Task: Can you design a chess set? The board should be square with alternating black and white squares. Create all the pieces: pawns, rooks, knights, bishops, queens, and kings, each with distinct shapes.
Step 2764:
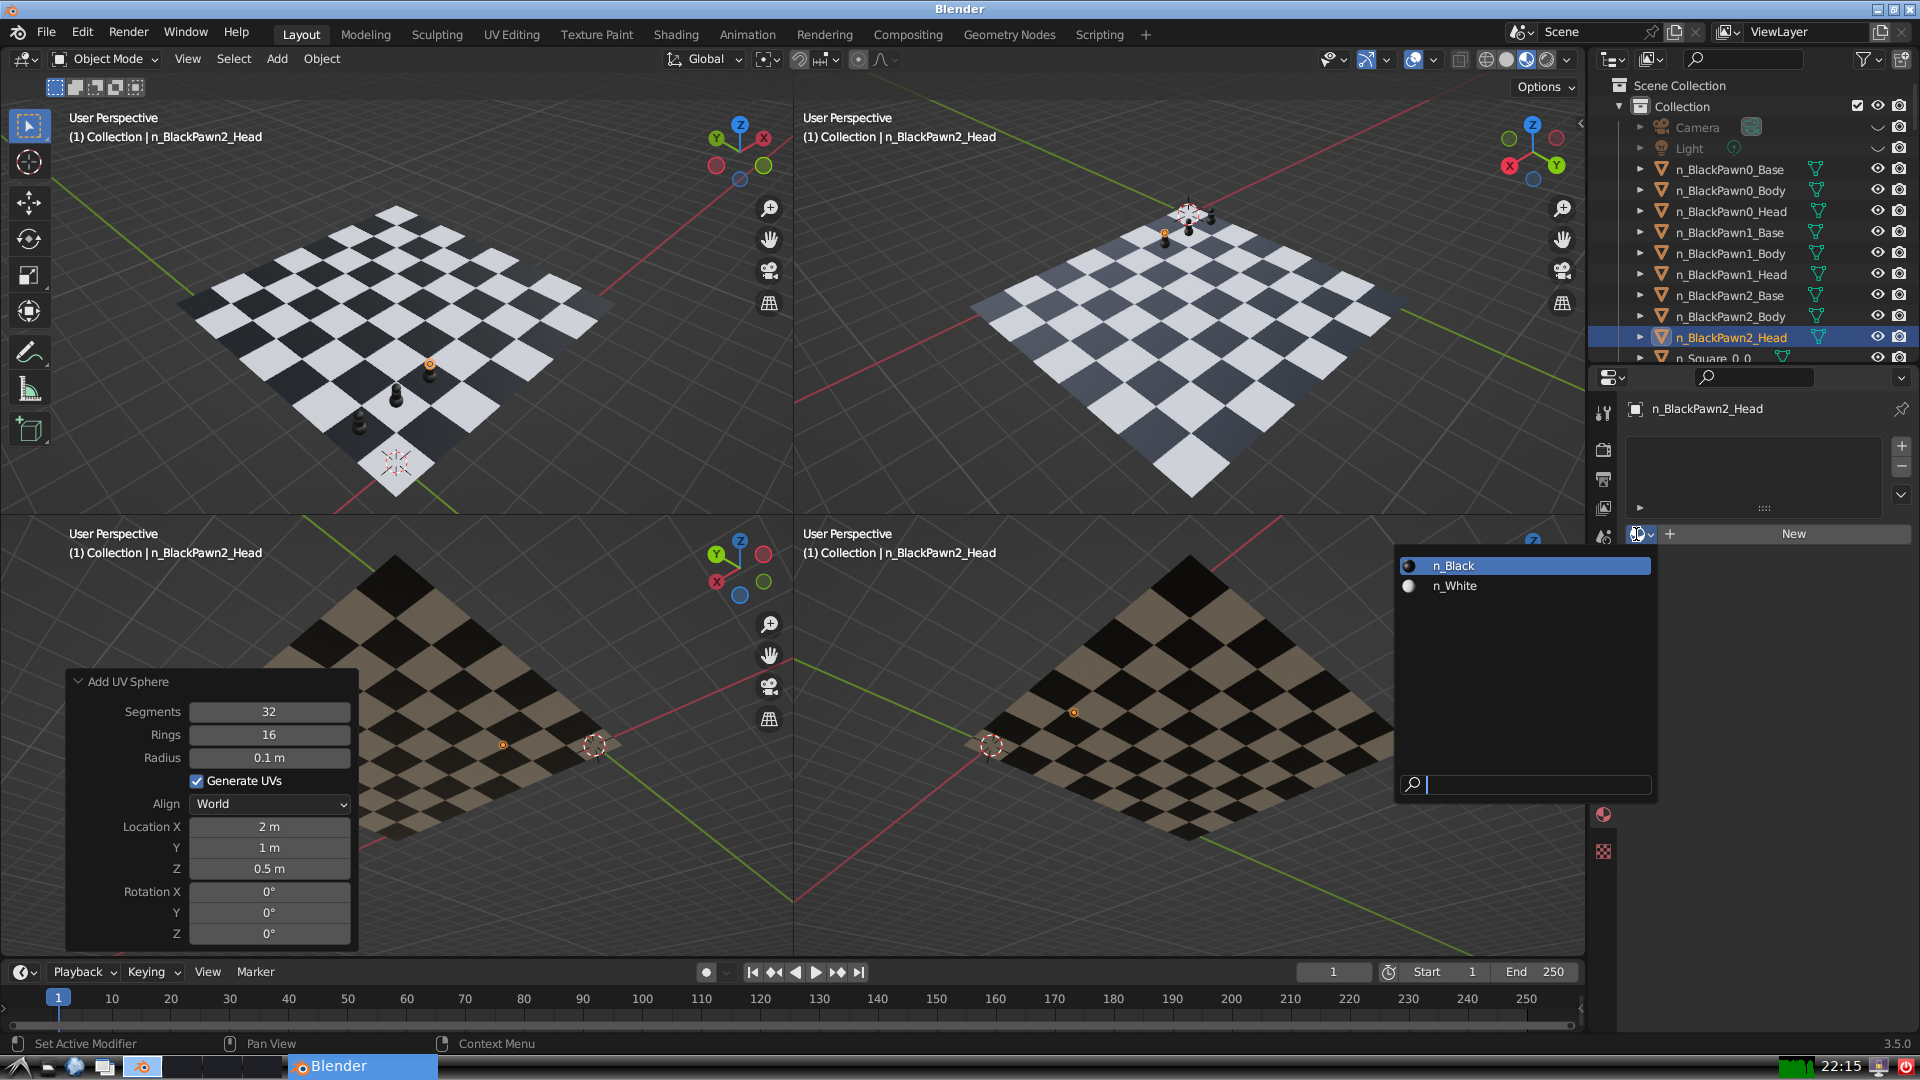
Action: input_text: n_Black